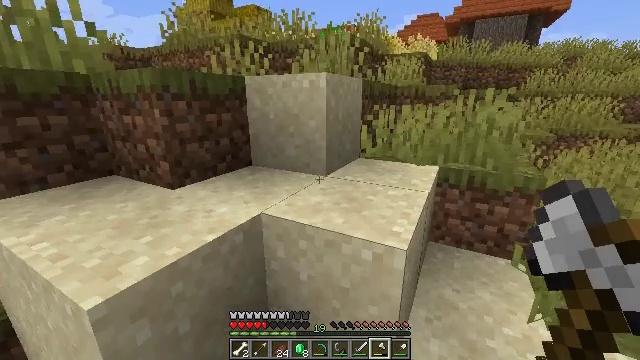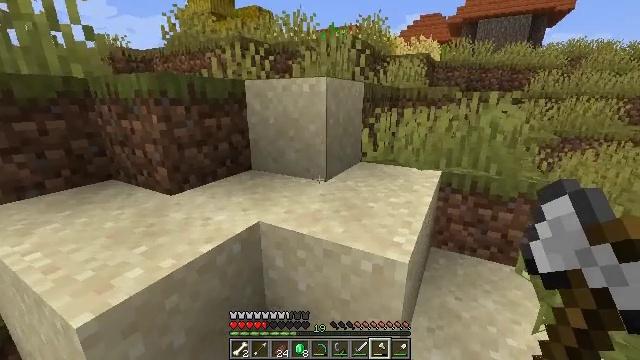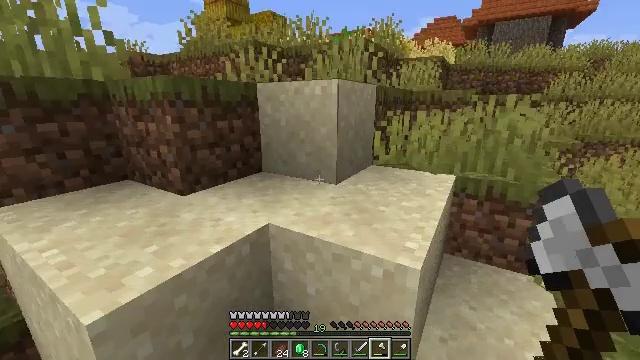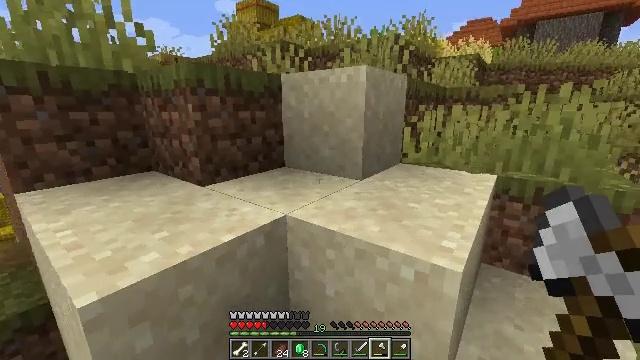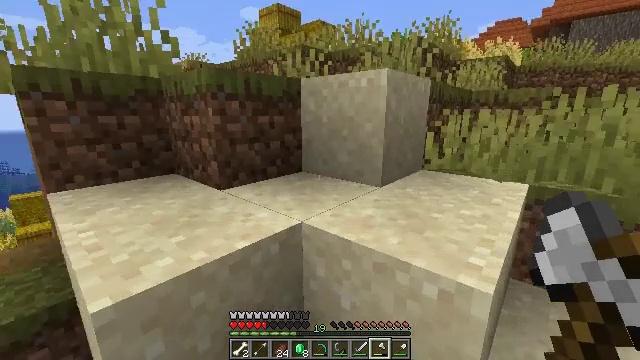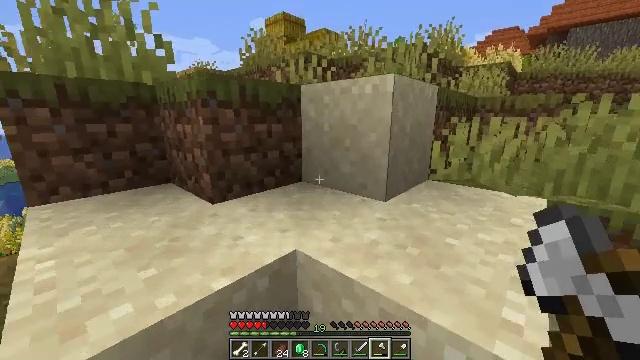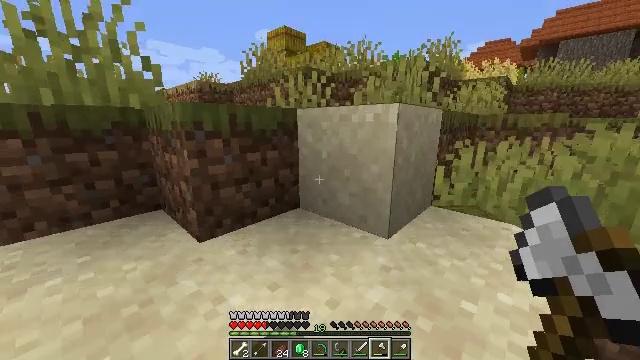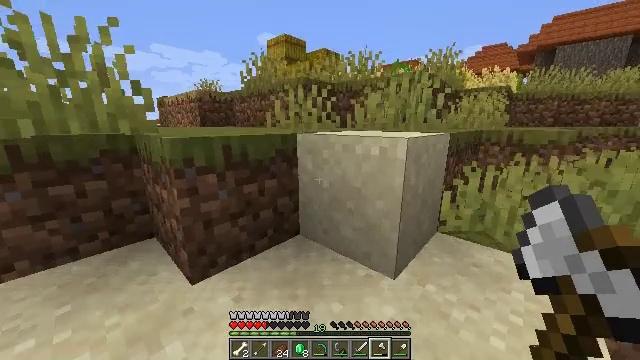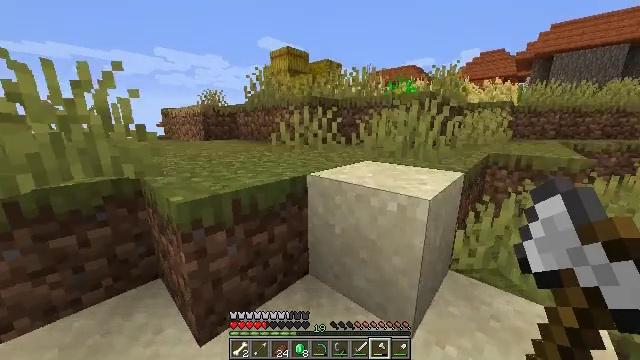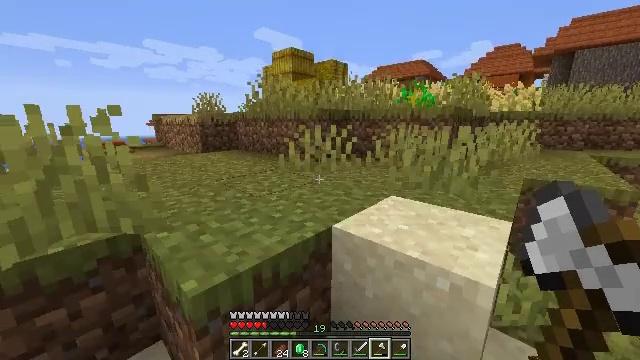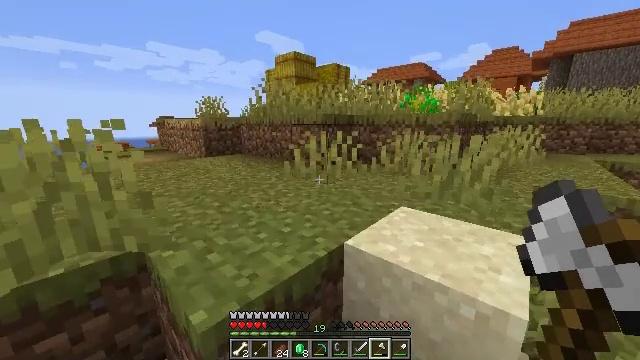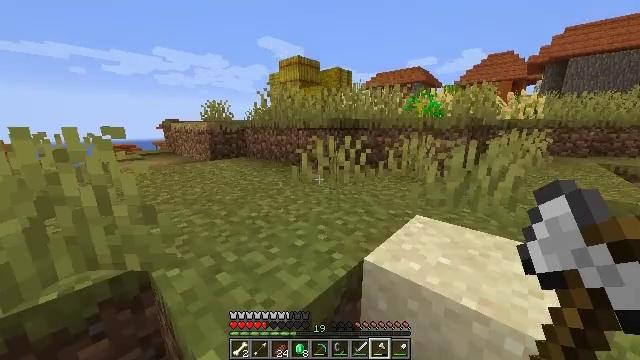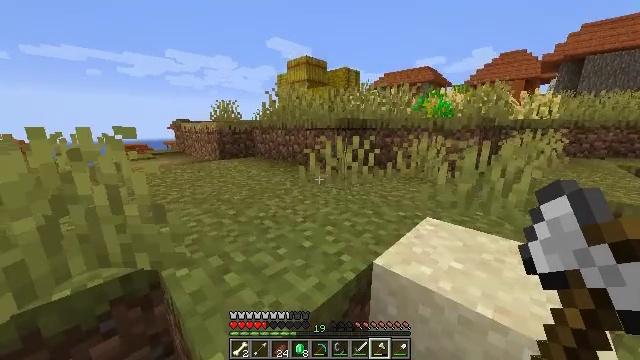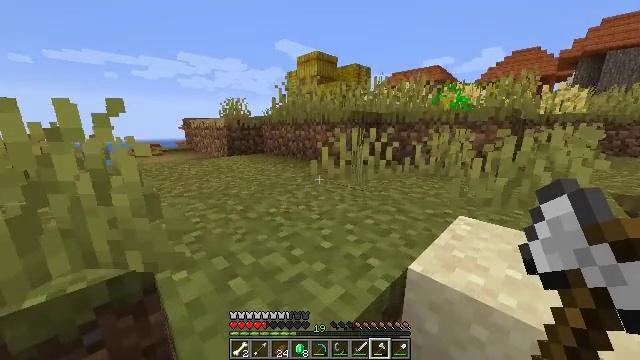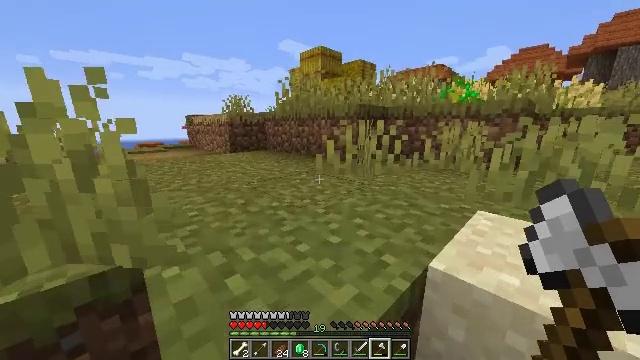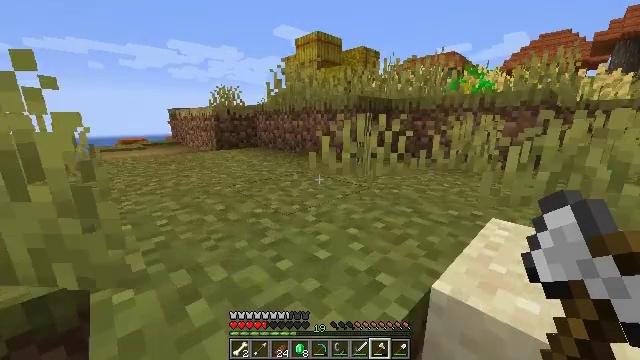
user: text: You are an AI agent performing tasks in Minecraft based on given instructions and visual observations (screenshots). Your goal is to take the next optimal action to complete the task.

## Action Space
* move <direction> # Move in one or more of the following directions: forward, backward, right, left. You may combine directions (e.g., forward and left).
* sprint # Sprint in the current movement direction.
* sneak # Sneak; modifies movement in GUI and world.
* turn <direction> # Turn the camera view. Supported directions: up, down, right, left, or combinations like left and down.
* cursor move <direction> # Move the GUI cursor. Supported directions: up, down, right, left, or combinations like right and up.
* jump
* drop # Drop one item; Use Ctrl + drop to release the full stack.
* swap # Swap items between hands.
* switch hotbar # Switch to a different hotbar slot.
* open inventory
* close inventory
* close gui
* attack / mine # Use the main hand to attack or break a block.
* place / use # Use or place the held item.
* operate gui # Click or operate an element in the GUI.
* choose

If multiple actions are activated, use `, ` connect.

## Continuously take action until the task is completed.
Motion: motion action
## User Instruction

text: Prepare to craft chainmail boots using the crafting table.
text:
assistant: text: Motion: move forward, jump
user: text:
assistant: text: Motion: move forward, turn left, jump
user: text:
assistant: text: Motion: move forward, turn left and up, jump
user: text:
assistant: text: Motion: move forward, sprint, turn left, jump
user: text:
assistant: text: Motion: move forward, sprint, turn left, jump
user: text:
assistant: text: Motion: move forward, sprint, jump
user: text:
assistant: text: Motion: move forward, sprint, jump
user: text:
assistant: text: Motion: move forward, jump
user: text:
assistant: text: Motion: move forward, jump
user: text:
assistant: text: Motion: move forward, jump
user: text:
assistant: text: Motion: move forward, jump
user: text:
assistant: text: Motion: move forward, turn left, jump
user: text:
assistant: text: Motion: move forward, turn left, jump
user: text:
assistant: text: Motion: move forward, sprint, jump
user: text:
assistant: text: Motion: move forward, sprint, jump
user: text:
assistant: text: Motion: move forward, sprint, jump
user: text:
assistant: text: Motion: move forward, sprint, jump
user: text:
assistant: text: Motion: move forward, jump
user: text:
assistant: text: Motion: move forward, jump
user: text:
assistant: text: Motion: move forward, turn right, jump
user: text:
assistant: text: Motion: move forward, turn right, jump
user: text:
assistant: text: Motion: move forward, turn right, jump
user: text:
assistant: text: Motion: move forward, jump
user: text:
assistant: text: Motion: move forward, sprint, jump
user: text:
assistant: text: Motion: move forward, sprint, jump
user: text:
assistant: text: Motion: move forward, sprint, jump
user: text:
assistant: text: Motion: move forward, sprint, jump
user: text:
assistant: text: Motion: move forward, jump
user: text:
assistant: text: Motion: move forward, turn left, jump
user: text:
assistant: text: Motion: move forward, turn left, jump